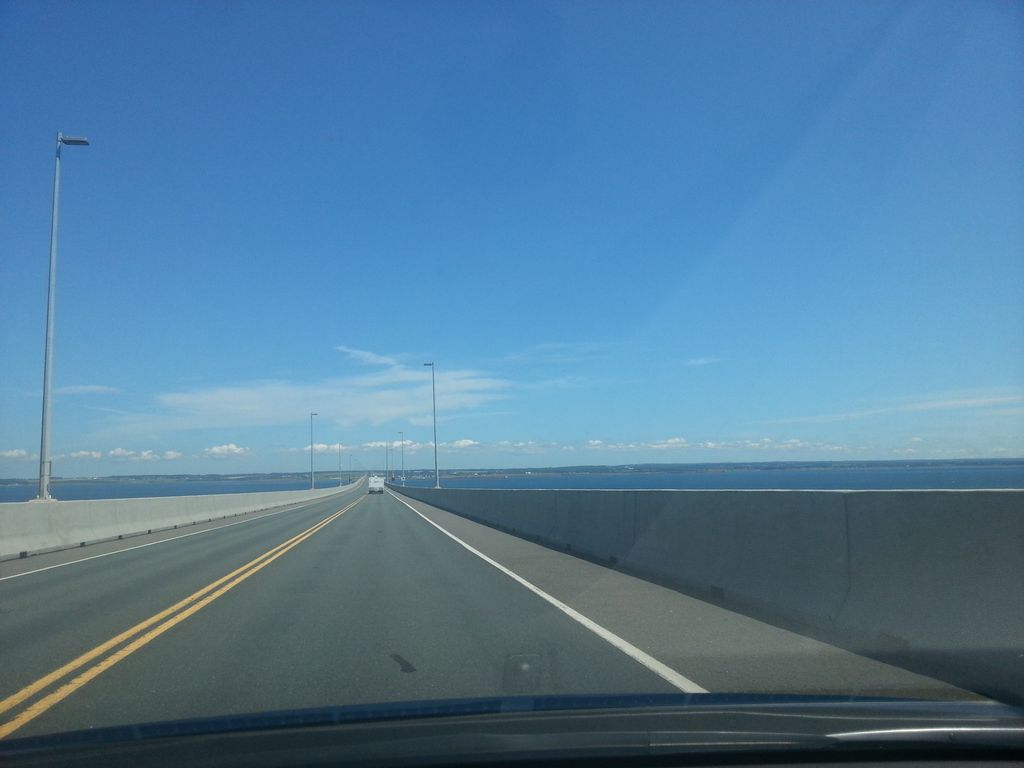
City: charlottetown